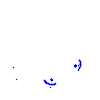
Particle: pion